【题型】证明题　【知识点】解析几何　【难度】easy
已知点 $A(-1,0)$，$B(1,0)$，直线 $MA$ 和 $MB$ 的斜率的乘积为 1，点 $M$ 的轨迹为 $C$。

(1) 求轨迹 $C$ 的方程；

(2) 过点 $(2,0)$ 的直线与轨迹 $C$ 相交于 $P$，$Q$ 两点，记直线 $BP$，$BQ$ 的斜率分别为 $k_1$，$k_2$，求 $k_1k_2$ 的值；

(3) 在 (2) 的条件下，证明：直线 $AP$ 与 $BQ$ 的交点 $T$ 在定直线 $x=\frac{1}{2}$ 上。
【解答】
【详解】(1) 设点 $M$ 的坐标为 $(x,y)$，

由直线 $MA$ 和 $MB$ 的斜率的乘积为 1，有 $\frac{y-0}{x-(-1)} \times \frac{y-0}{x-1} = 1$，

可得 $x^2 - y^2 = 1$。又由 $x \neq \pm 1$，可得轨迹 $C$ 的方程为 $x^2 - y^2 = 1 (x \neq \pm 1)$；

(2) 由 (1) 知 $x \neq \pm 1$，$\therefore$ 直线 $PQ$ 的斜率不为 0，故设直线 $PQ$ 的方程为 $my = x - 2$，

点 $P$，$Q$ 的坐标分别为 $(x_1, y_1), (x_2, y_2)$，

联立方程 $\begin{cases} x^2 - y^2 = 1 \\ my = x - 2 \end{cases}$，消去 $x$ 后整理为 $(m^2-1)y^2 + 4my + 3 = 0$，

有 $y_1 + y_2 = -\frac{4m}{m^2-1}$，$y_1y_2 = \frac{3}{m^2-1}$，

又由 $k_1k_2 = \frac{y_1}{x_1-1} \times \frac{y_2}{x_2-1} = \frac{y_1y_2}{(x_1-1)(x_2-1)} = \frac{y_1y_2}{(my_1+1)(my_2+1)} = \frac{y_1y_2}{m^2y_1y_2 + m(y_1+y_2) + 1}$

$= \frac{\frac{3}{m^2-1}}{\frac{3m^2}{m^2-1} - \frac{4m^2}{m^2-1} + 1} = \frac{\frac{3}{m^2-1}}{\frac{3m^2-4m^2+m^2-1}{m^2-1}} = -3$，故 $k_1k_2 = -3$；

(3) 由直线 $PA$ 和 $PB$ 的斜率的乘积为 1，可得直线 $PA$ 的斜率为 $\frac{1}{k_1}$，

可得直线 $PA$ 的方程为 $y = \frac{1}{k_1}(x+1)$，

又由 $k_1k_2 = -3$，有 $k_2 = -\frac{3}{k_1}$，可得直线 $BQ$ 的方程为 $y = -\frac{3}{k_1}(x-1)$，

将直线 $PA$ 和 $BQ$ 的方程联立消去 $y$，有 $\frac{1}{k_1}(x+1) = -\frac{3}{k_1}(x-1)$，

解得 $x = \frac{1}{2}$，可得点 $T$ 的坐标为 $\left( \frac{1}{2}, \frac{3}{2k_1} \right)$，

所以直线 $AP$ 与 $BQ$ 的交点 $T$ 在定直线 $x = \frac{1}{2}$ 上。
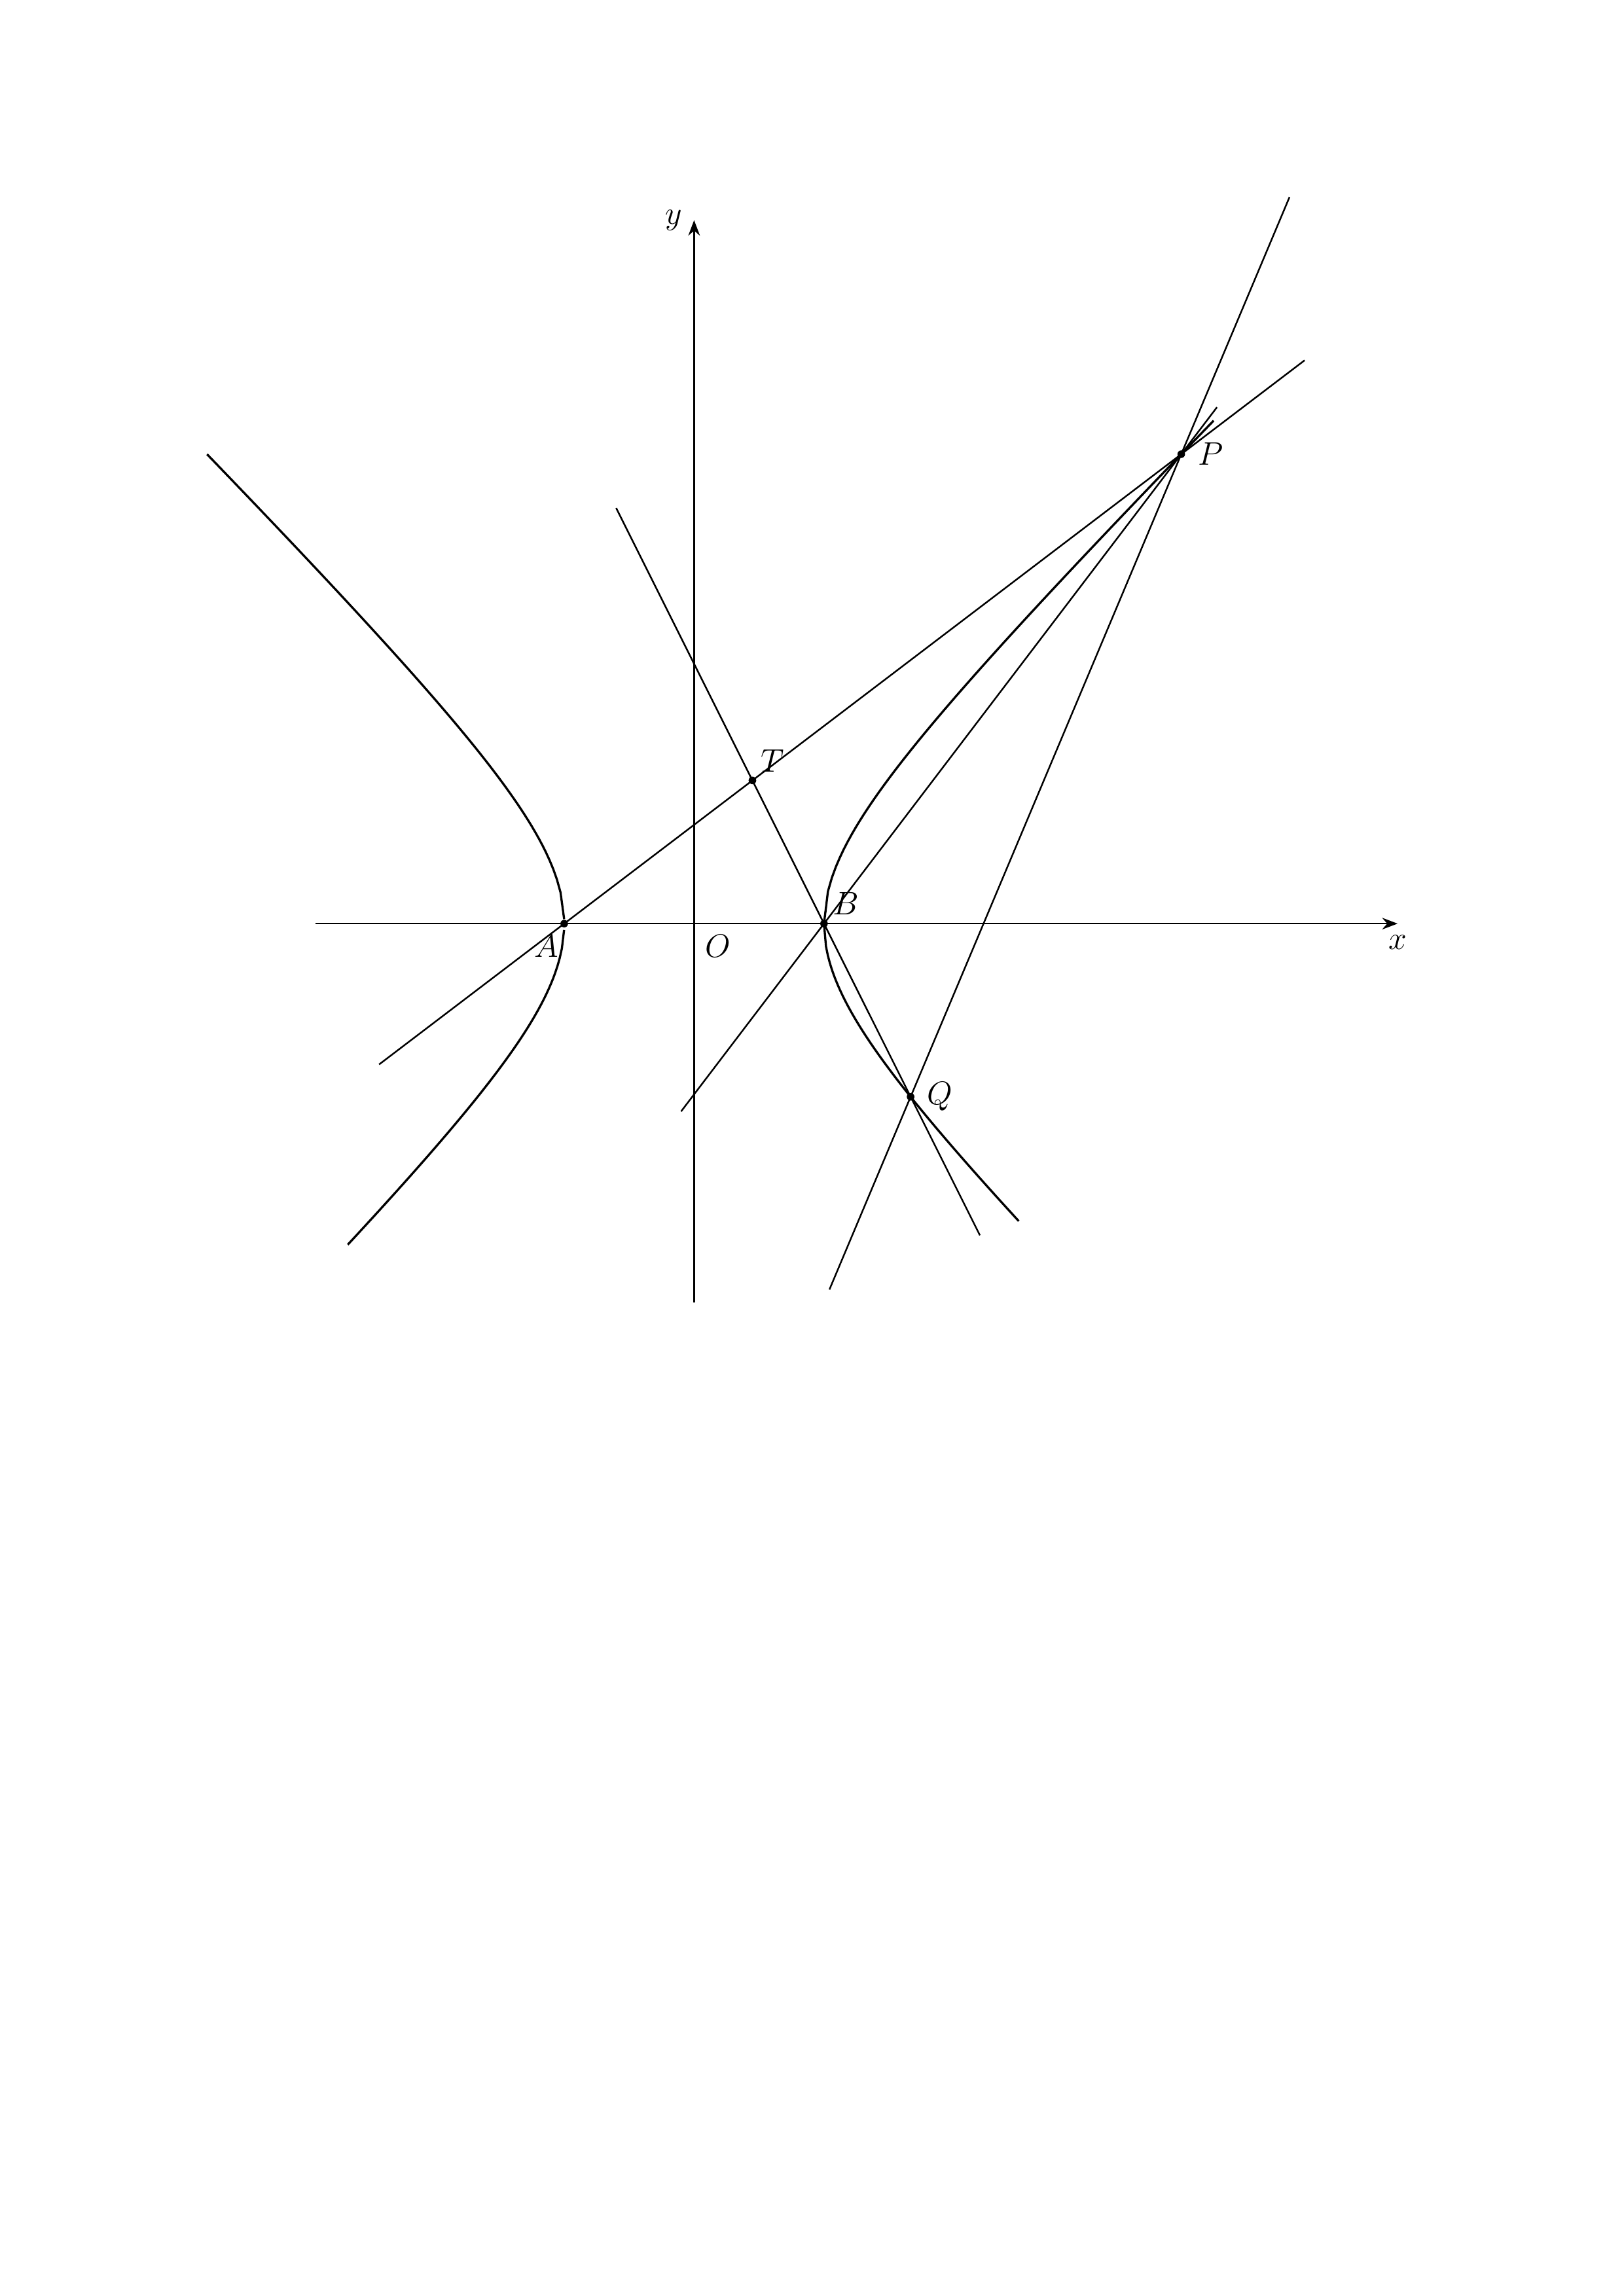